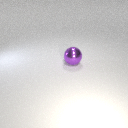
large purple metal sphere